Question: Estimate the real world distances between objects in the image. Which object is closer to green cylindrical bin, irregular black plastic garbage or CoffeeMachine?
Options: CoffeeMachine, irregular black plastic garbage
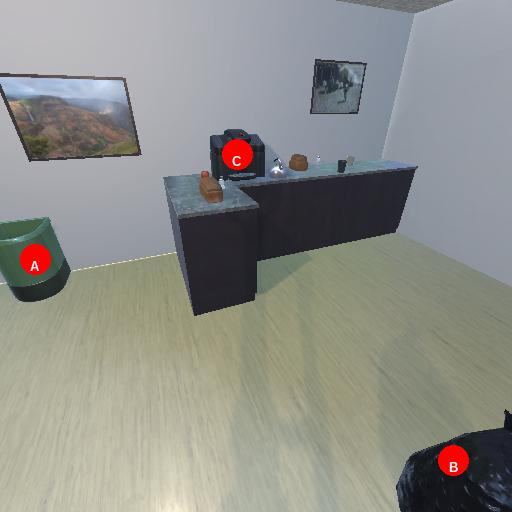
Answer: CoffeeMachine